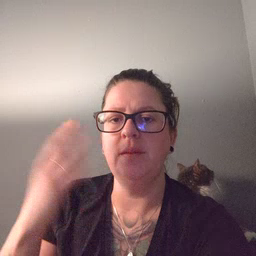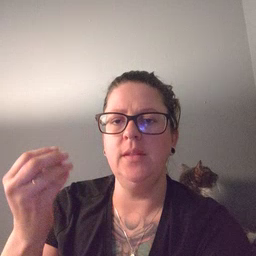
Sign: outside